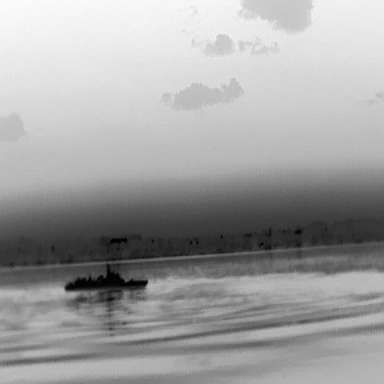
There is a warship in the infrared image.